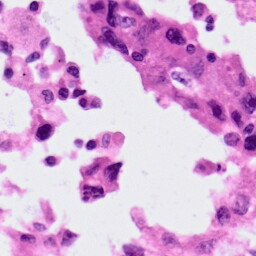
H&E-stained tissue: Lung